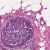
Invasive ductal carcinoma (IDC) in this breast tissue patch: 0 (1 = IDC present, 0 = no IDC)